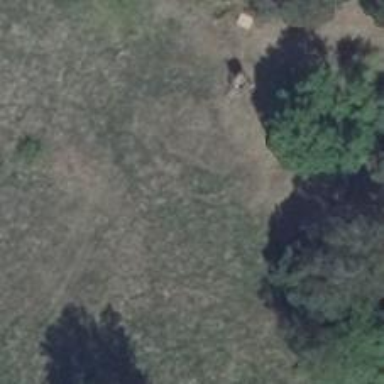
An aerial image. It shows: Hunting stand.